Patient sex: F
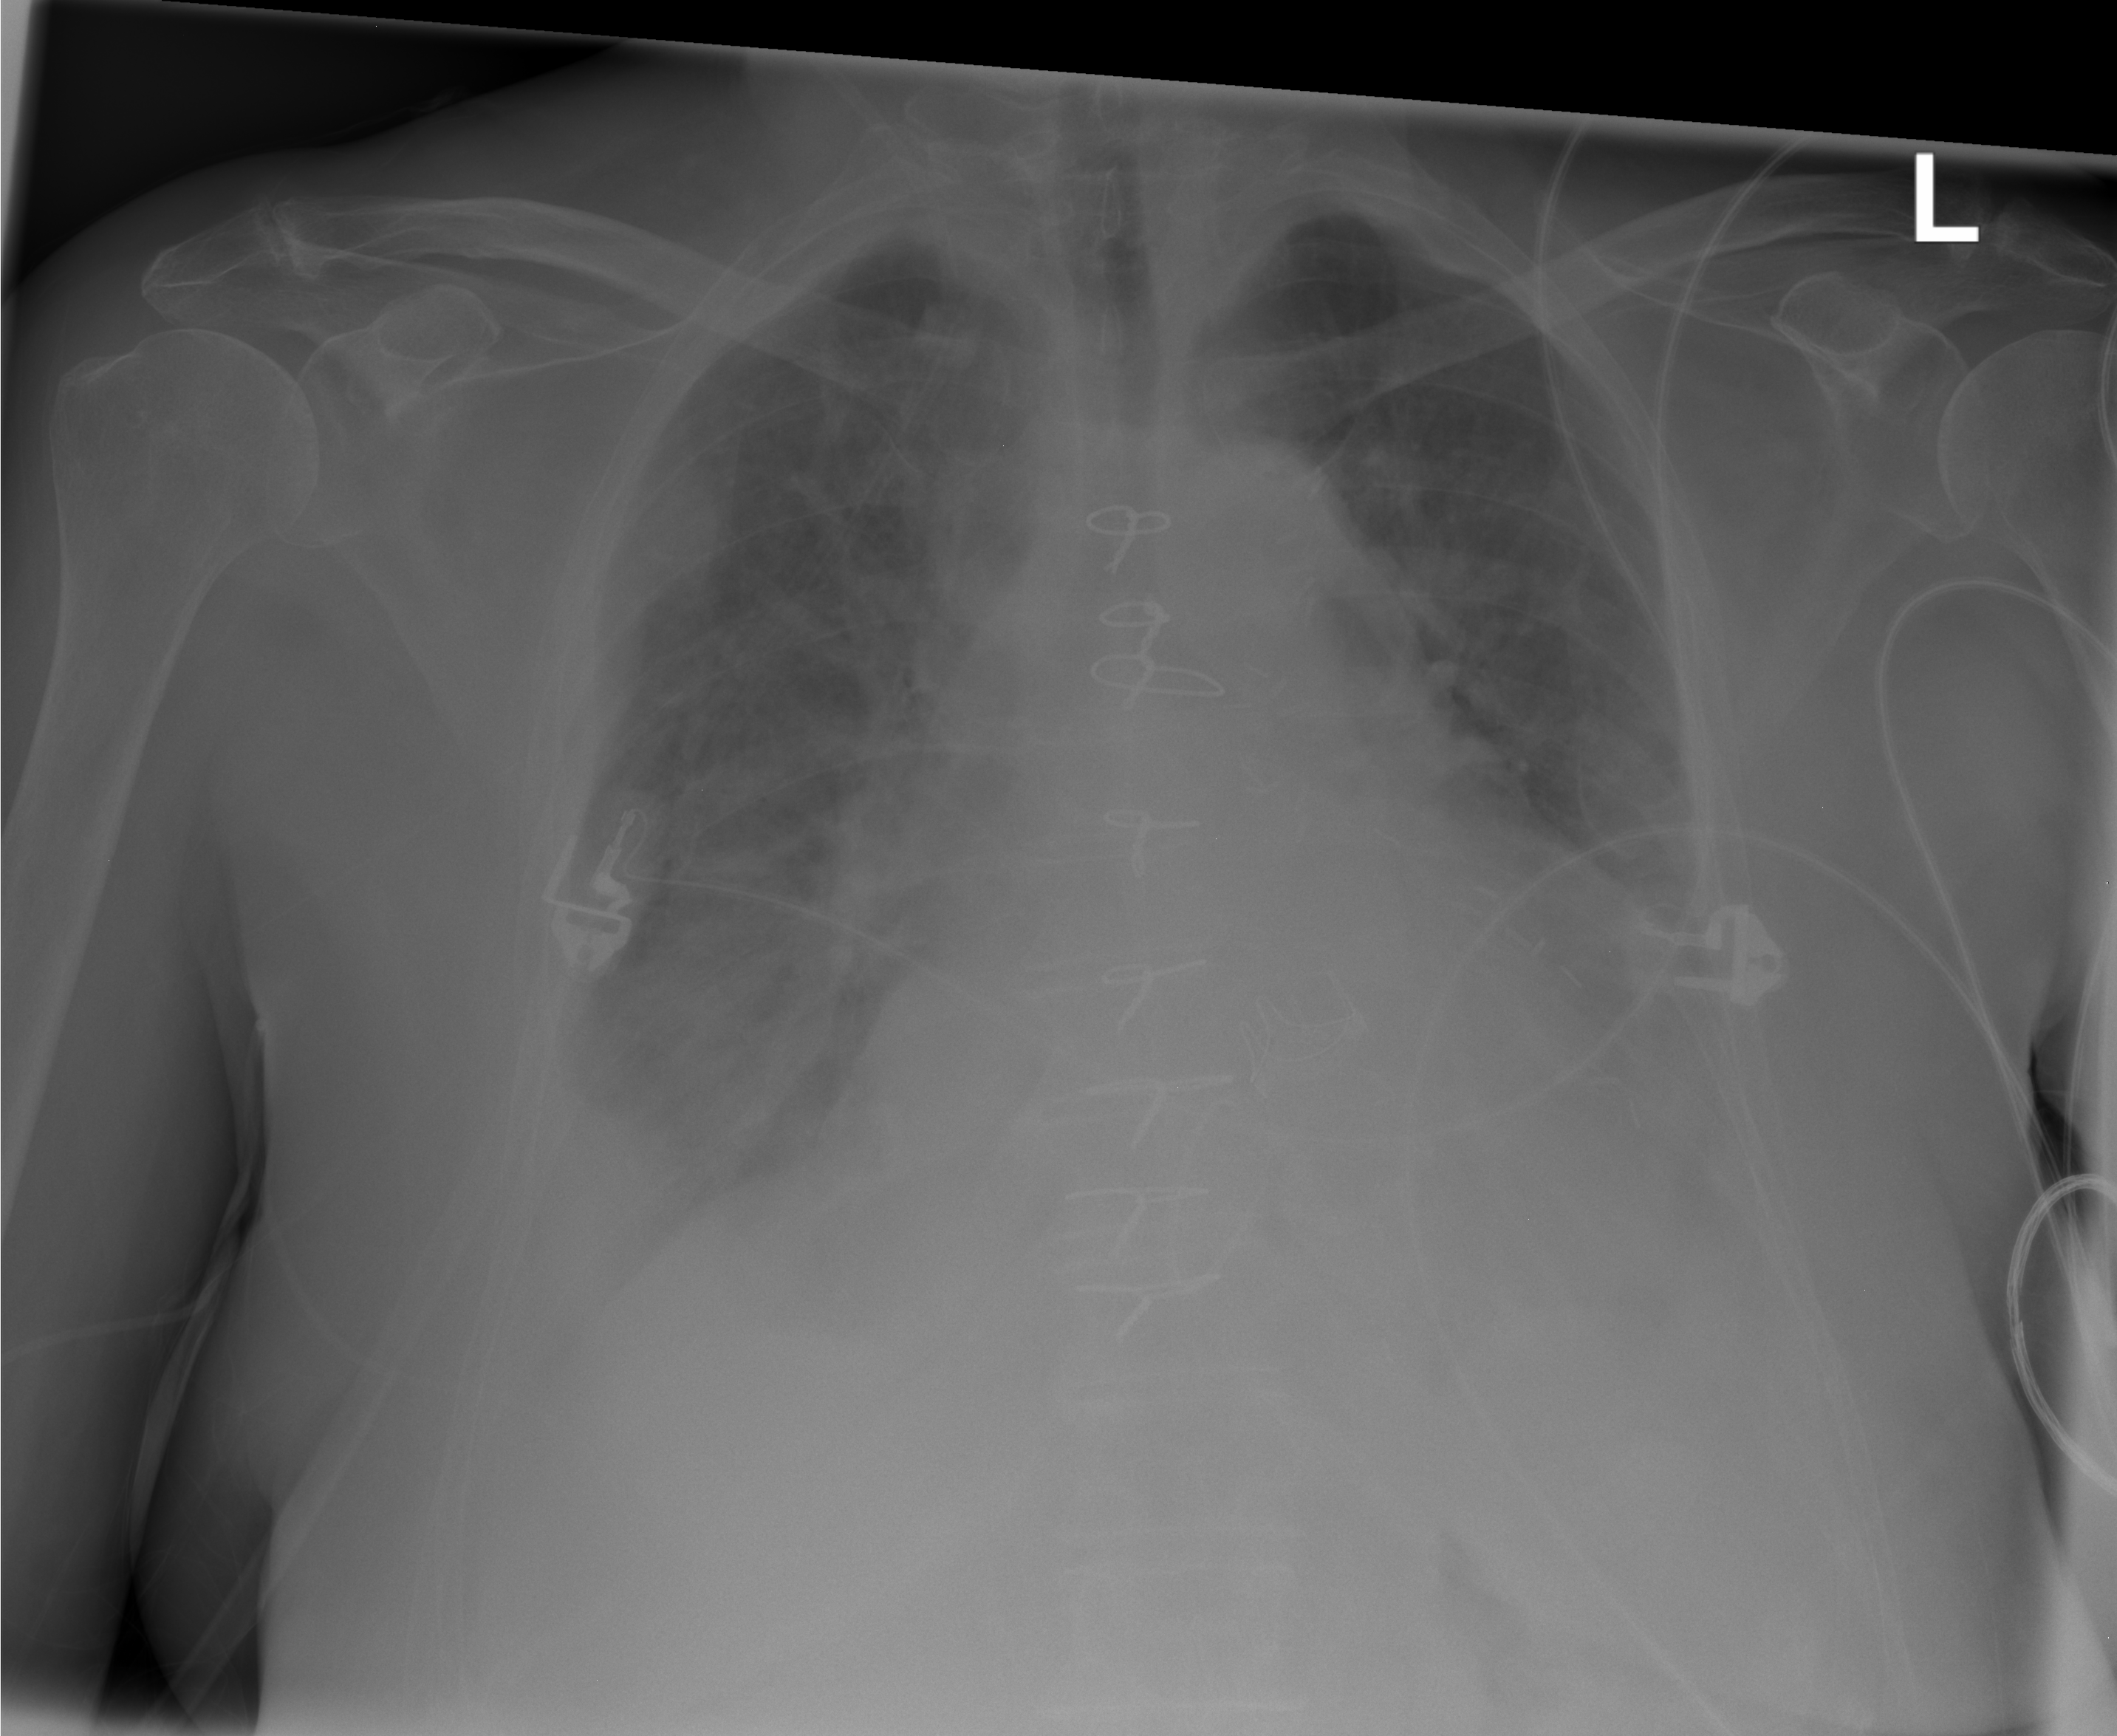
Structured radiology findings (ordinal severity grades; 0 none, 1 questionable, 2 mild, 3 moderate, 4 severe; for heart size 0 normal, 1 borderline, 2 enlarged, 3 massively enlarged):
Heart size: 3
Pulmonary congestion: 3
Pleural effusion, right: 2
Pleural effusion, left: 2
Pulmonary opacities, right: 2
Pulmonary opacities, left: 2
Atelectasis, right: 2
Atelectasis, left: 2